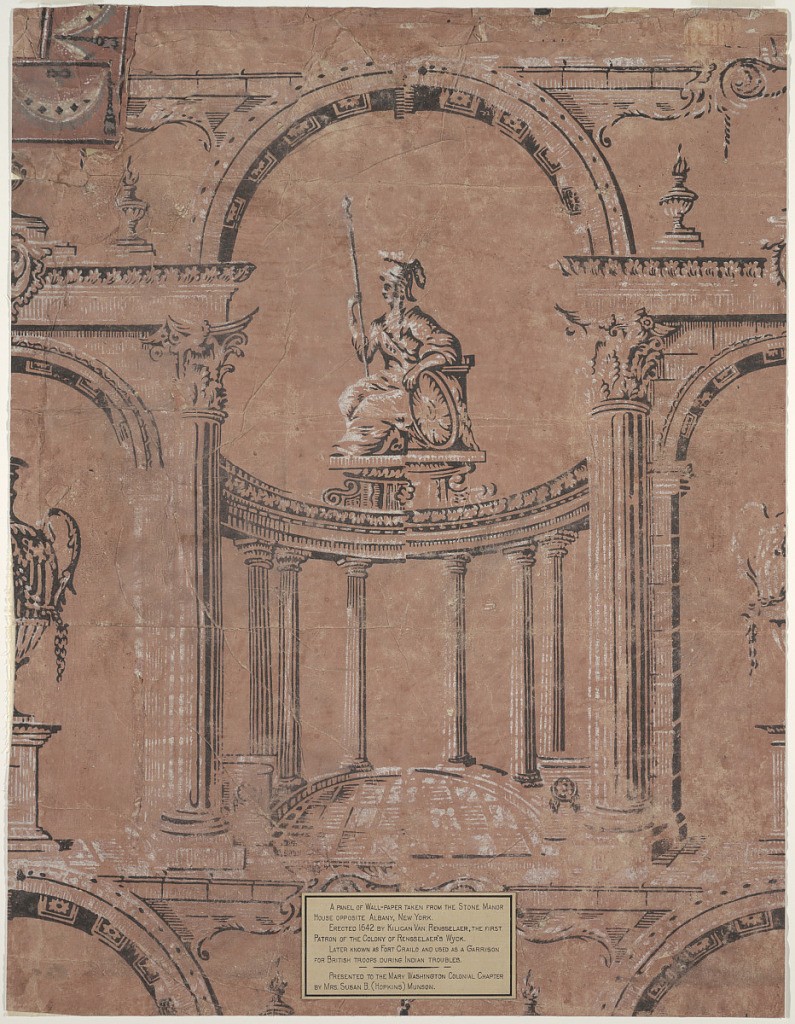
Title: Britannia
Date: ca. 1770
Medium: Block printed on handmade paper
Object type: Sidewall
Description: Pillar and arch design. The framework is composed of a major arch resting upon Corinthian columns.  Looking through the major arch, "Britannia" is seen enthroned atop a curved colonnade of Doric columns.  Britannia is shown facing left, holding a spear, resting on her shield.  The minor arches contain a large-scale urn sitting on a pedestal.   Printed in black and white on a terra cotta ground.  A label giving provenance is pasted near the center bottom edge.